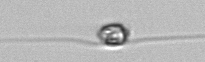
Label: Chaetoceros_danicus